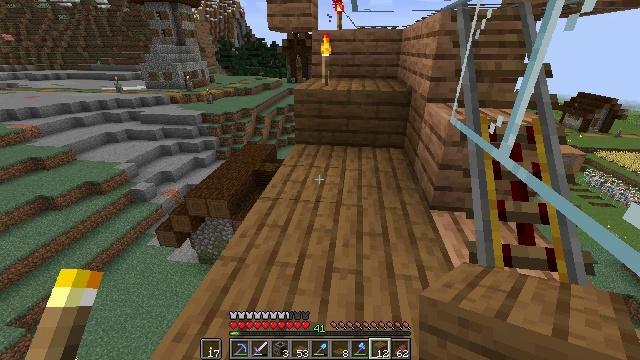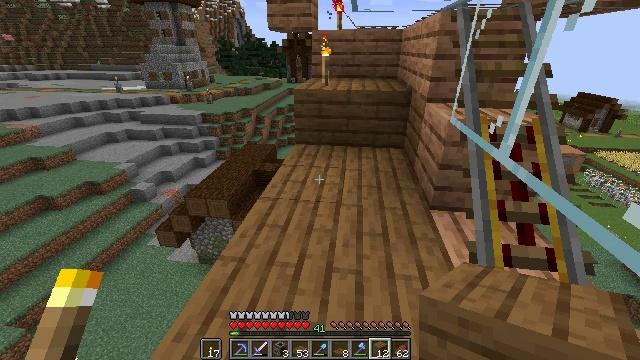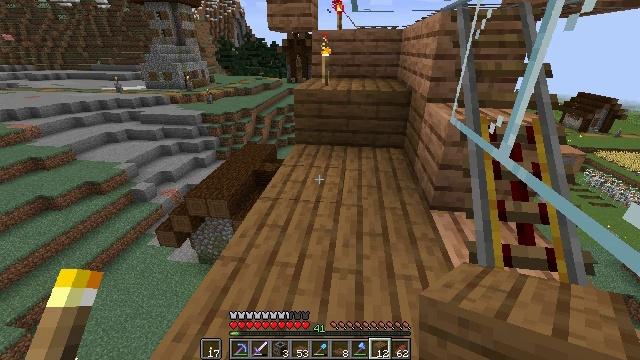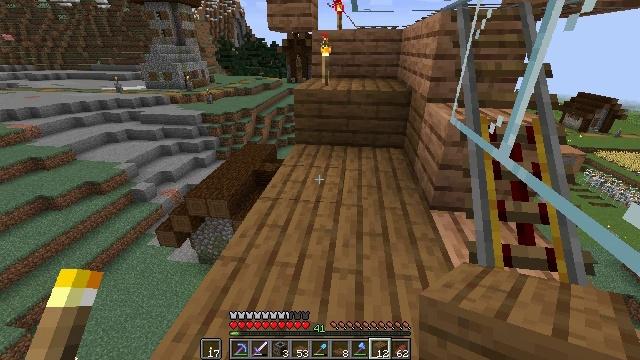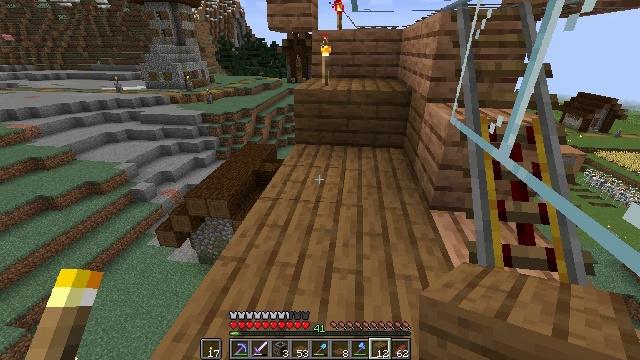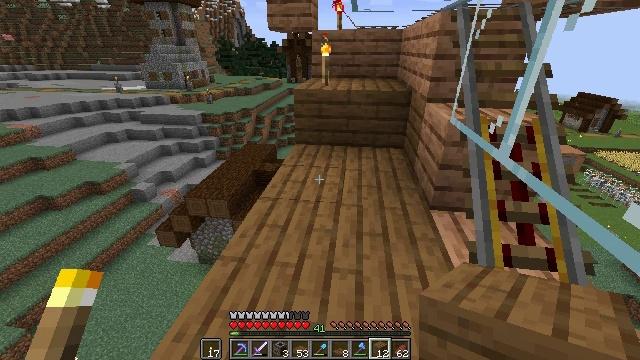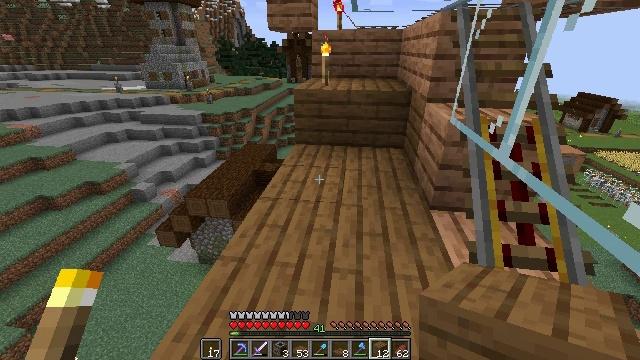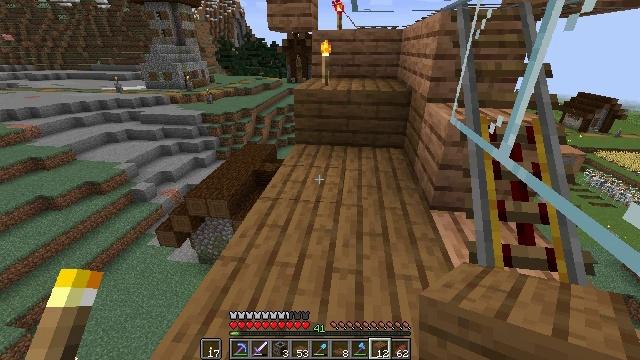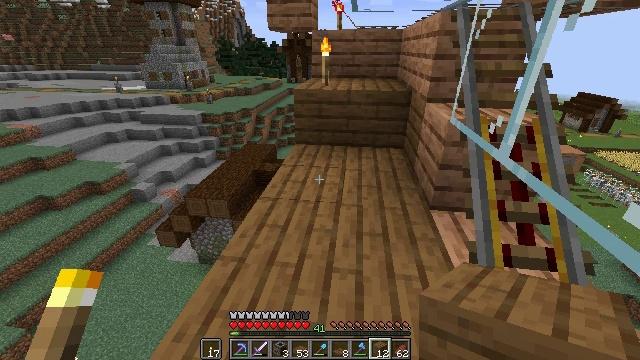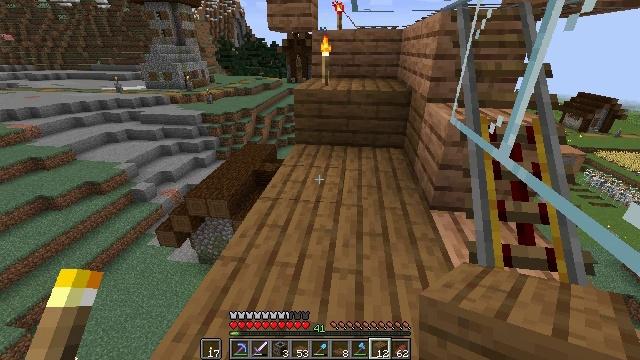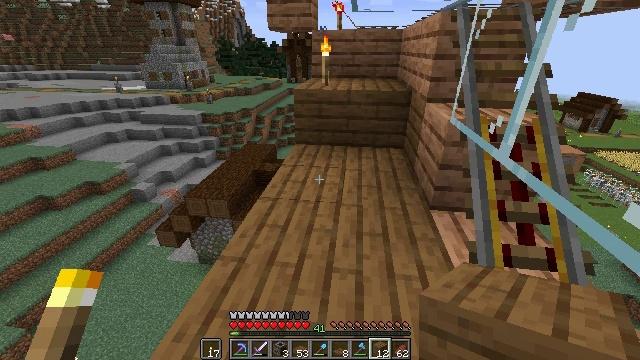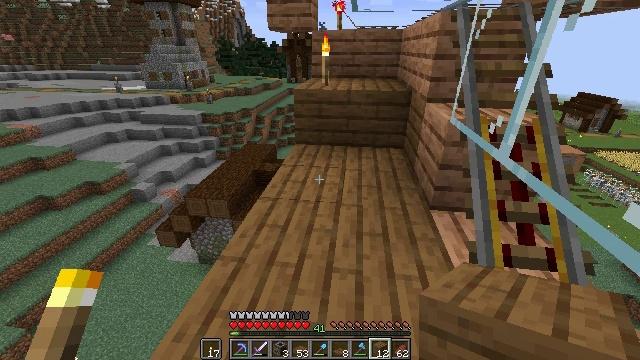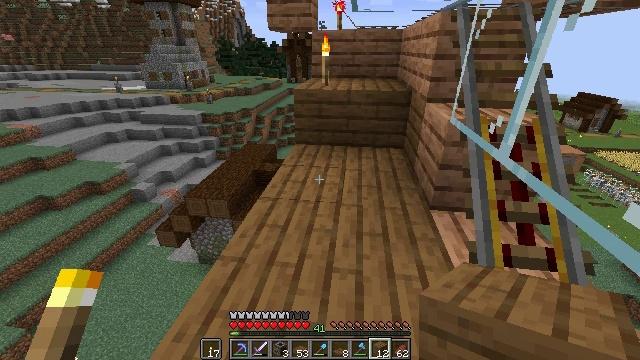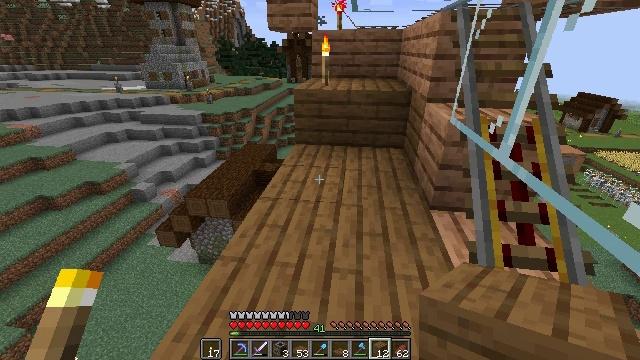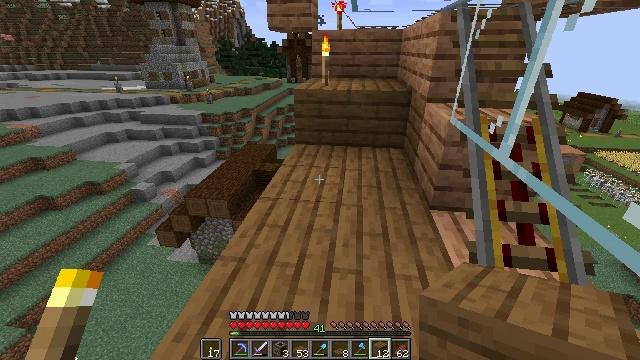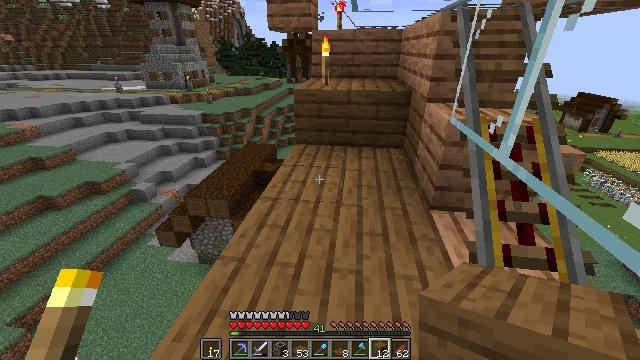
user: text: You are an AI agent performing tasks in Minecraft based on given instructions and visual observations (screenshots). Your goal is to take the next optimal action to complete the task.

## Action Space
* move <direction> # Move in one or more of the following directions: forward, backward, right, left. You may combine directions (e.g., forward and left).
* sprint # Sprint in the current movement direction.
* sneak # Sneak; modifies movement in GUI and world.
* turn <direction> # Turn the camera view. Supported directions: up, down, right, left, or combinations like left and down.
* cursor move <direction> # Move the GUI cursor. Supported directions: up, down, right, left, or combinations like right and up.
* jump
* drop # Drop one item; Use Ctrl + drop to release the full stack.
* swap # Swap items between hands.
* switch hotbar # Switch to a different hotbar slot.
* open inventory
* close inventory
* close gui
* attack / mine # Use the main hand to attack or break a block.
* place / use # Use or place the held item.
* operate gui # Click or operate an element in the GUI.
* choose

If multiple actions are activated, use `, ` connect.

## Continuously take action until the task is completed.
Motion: motion action
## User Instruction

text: Use iron ingots at the crafting table to make a minecart.
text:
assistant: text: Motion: no_op
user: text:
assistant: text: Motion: no_op
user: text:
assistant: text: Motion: no_op
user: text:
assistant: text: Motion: no_op
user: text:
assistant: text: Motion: no_op
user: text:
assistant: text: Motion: no_op
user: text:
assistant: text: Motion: no_op
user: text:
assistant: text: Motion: no_op
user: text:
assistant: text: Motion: no_op
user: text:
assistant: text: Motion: no_op
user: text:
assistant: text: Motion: no_op
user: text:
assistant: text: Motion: no_op
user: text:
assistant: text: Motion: no_op
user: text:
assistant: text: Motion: no_op
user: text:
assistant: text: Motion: no_op
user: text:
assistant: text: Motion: no_op
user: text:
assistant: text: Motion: no_op
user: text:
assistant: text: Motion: no_op
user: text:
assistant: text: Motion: no_op
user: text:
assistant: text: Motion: no_op
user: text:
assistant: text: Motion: no_op
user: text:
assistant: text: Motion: no_op
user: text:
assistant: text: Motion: no_op
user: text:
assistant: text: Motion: no_op
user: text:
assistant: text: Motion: no_op
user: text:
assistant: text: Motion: no_op
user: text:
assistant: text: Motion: no_op
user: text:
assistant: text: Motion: no_op
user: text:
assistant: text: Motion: no_op
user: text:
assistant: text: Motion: no_op